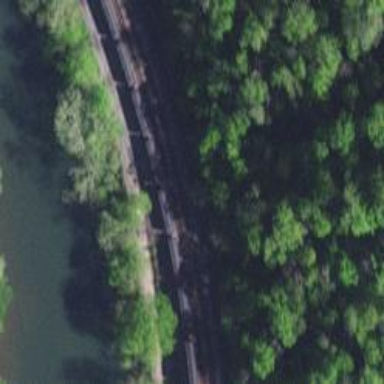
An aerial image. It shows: Railway track.